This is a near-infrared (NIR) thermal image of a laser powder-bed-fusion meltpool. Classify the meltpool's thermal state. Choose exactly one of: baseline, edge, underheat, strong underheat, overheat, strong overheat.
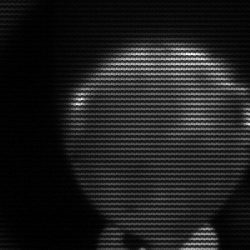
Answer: edge